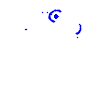
Particle: proton